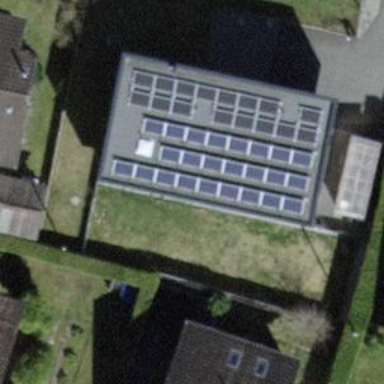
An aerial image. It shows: Small solar photovoltaic panel generator on the roof of building.